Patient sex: F
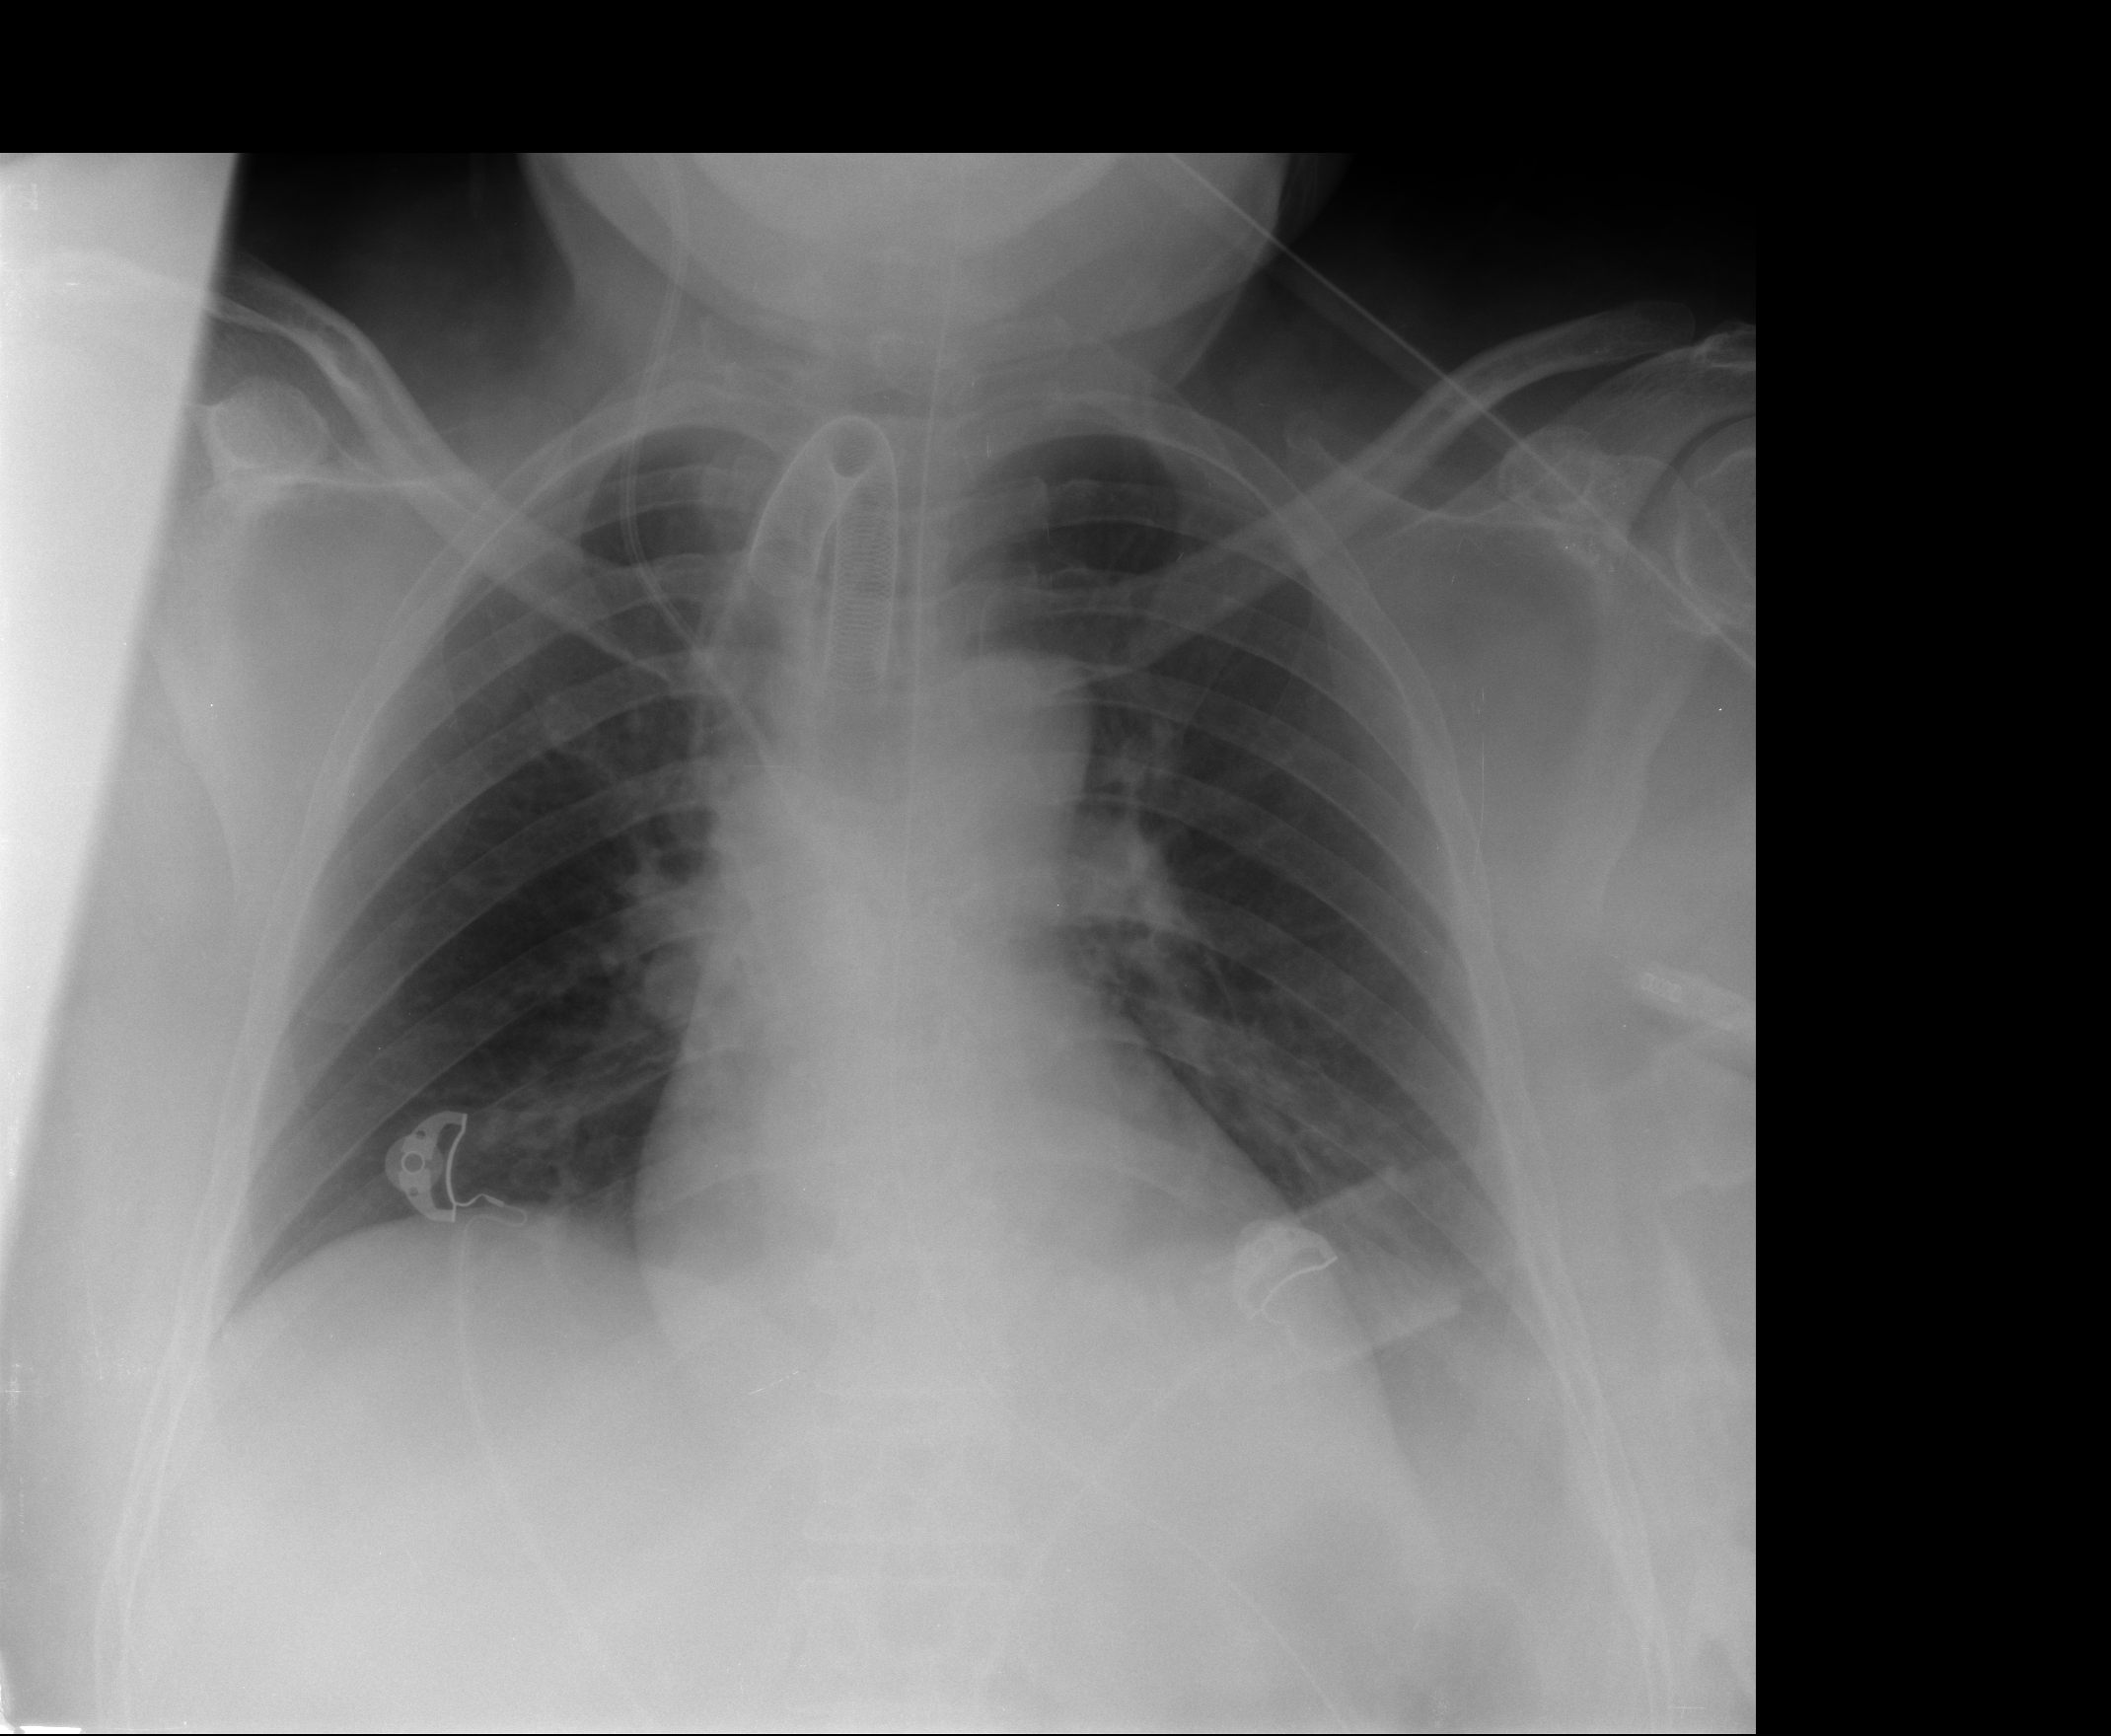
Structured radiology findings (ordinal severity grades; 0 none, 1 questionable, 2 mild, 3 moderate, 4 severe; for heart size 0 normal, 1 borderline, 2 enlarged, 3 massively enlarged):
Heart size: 0
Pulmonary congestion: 0
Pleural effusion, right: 0
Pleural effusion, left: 1
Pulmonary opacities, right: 0
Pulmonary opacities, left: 0
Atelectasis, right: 0
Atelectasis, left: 0